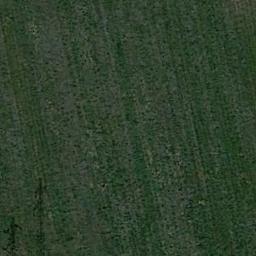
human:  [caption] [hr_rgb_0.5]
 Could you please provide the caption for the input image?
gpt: The entire image is dominated by grass .

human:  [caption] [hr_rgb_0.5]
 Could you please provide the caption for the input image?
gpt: A large strip of lush green grass .

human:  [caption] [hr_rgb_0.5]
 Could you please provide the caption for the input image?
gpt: This meadow has dense grasses and a striped texture .

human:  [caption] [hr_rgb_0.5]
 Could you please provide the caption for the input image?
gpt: There are some thin lines in the meadow .

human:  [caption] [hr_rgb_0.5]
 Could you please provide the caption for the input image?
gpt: A dense green meadow with stripes .